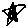
Label: star